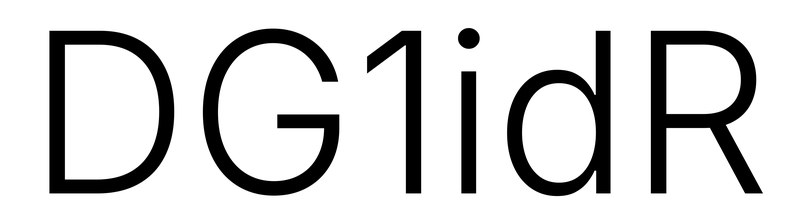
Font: Inter_Light